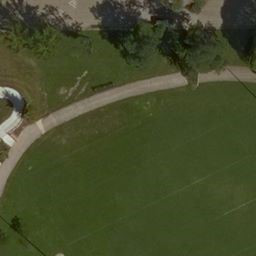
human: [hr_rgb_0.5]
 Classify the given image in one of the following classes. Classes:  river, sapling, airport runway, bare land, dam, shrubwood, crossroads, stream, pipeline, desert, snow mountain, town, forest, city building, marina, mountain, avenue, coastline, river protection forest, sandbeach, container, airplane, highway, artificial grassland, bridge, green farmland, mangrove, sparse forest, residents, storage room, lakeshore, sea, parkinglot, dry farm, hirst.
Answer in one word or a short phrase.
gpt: artificial grassland